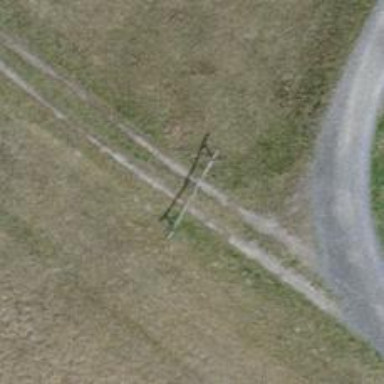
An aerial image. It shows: Gate.